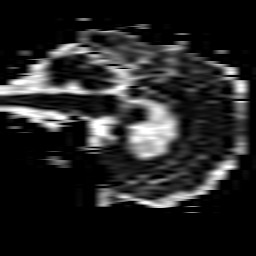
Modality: ADC
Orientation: sagittal
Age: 84
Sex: male
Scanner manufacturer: philips
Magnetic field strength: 1.5 T
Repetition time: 4.821 s
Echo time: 0.07764 s